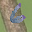
Label: 6